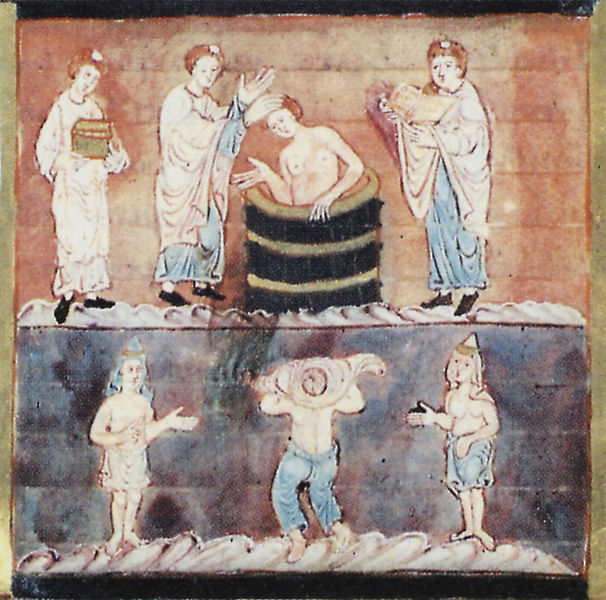
Titel: Kiliansvita
Institution: Hannover, Niedersäschische Landesbibliothek
Schlagwörter: akt, blau, mann, nackt, wasser, baden, frauen, menschen, busen, frau, haar, kleid, männer, zeichnung, rot, hemd, hose, kleidung, stein, farbe, figuren, bad, buch, ausziehen, badewanne, badezuber, zuber, mittelalter, priester, fresko, holzfass, taufe, dienerinnen, kästchen, fresco, anziehen, taufbecken, wäscher, wäche, holzwanne